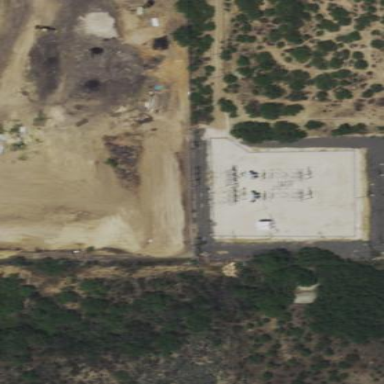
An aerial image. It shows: Distribution level power substation surrounded by fence.